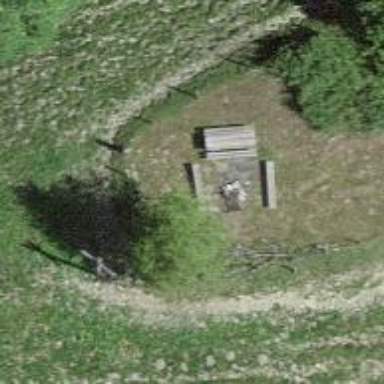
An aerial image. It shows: Picnic site for tourists.